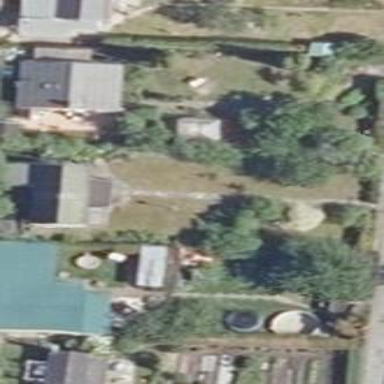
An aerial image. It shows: Plot in the allotments.